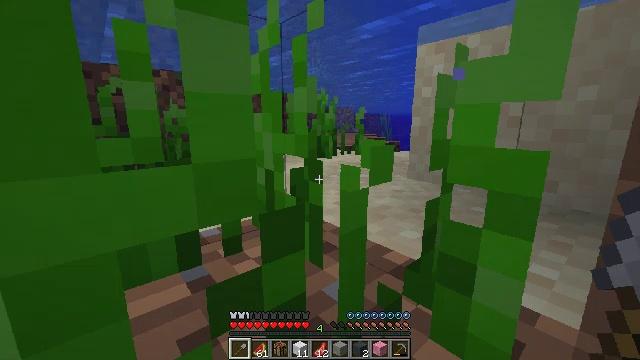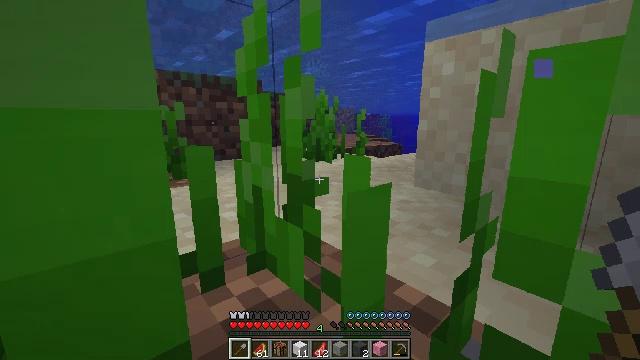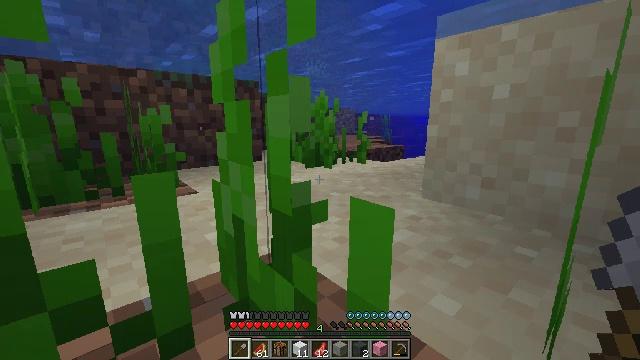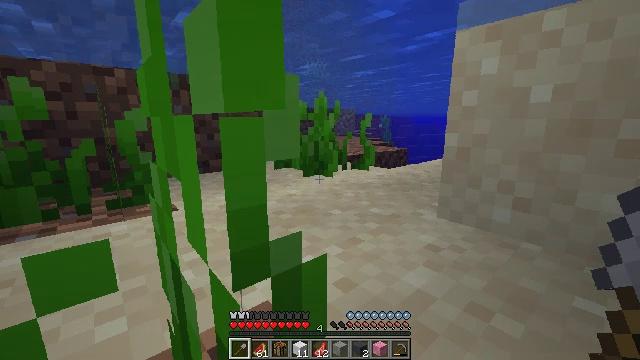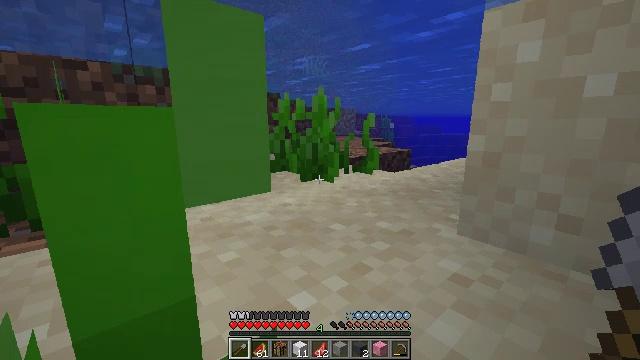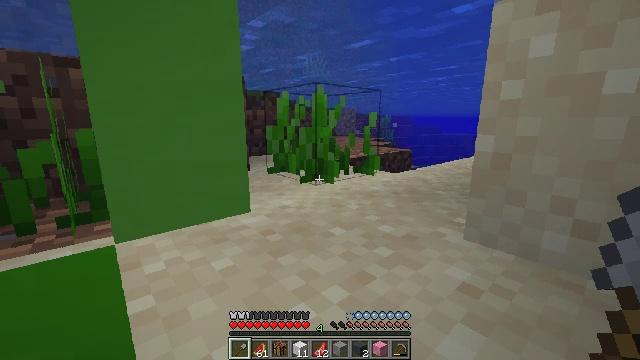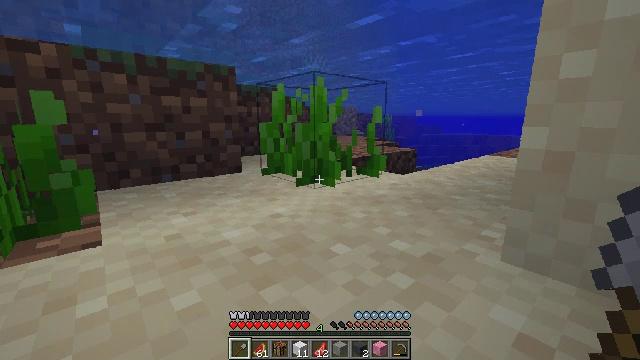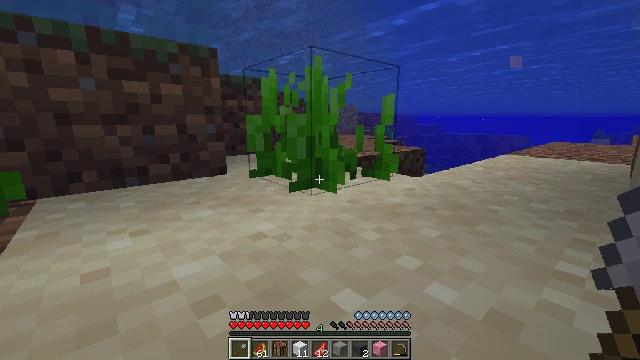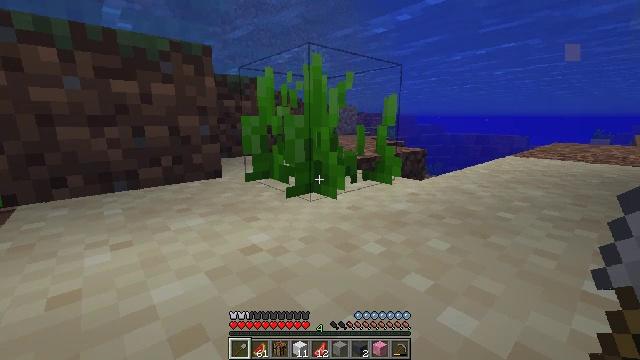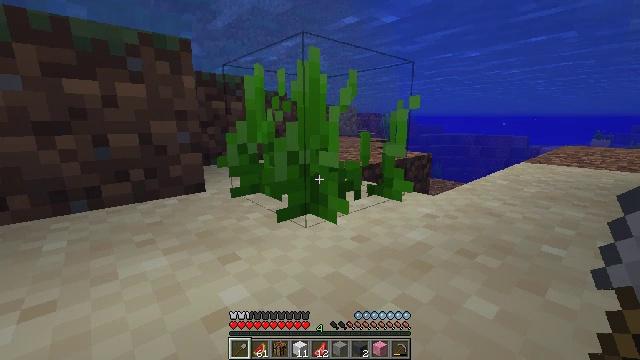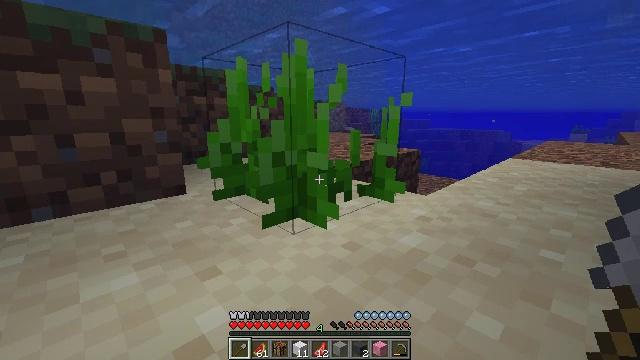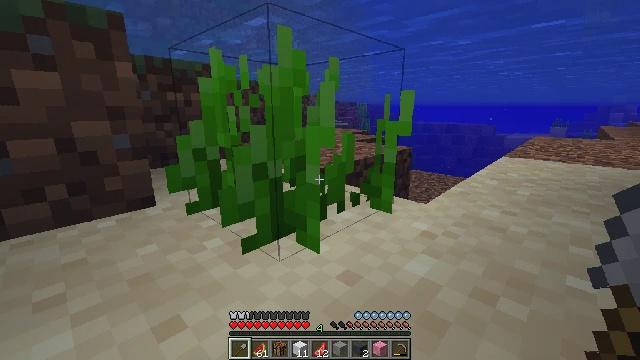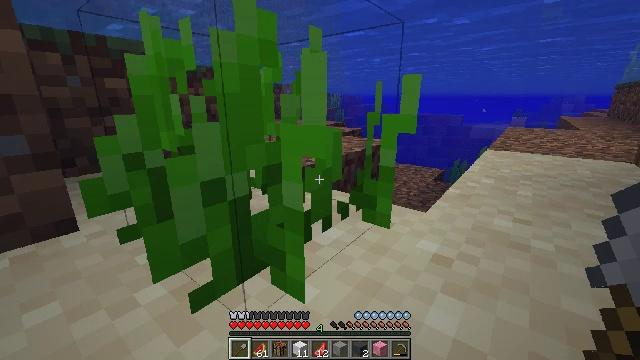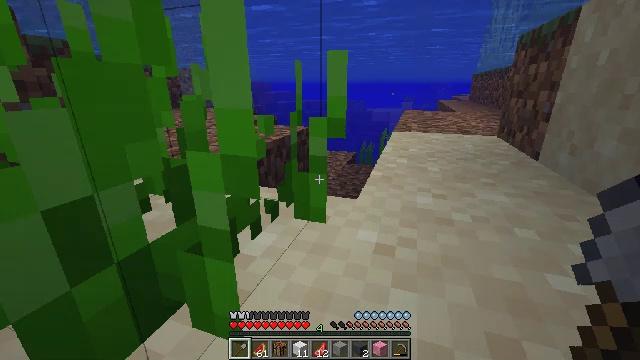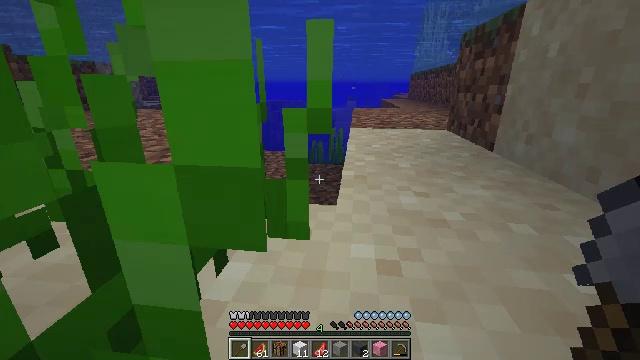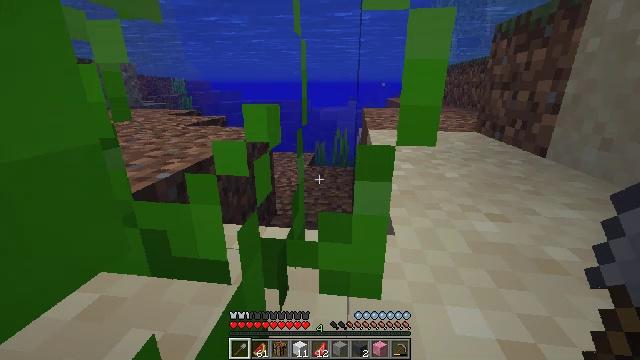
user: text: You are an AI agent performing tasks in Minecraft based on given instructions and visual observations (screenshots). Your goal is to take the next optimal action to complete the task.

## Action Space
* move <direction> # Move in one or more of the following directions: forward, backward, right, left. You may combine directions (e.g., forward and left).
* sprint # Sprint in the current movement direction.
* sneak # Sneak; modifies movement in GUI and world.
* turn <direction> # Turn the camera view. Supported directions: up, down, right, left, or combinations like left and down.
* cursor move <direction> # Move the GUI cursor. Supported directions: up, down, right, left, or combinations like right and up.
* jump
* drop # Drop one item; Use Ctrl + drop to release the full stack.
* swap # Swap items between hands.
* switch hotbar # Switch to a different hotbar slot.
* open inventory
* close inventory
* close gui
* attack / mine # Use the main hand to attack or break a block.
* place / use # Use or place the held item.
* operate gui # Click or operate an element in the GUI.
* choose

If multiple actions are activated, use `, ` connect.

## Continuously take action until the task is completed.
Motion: motion action
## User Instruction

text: Mine seagrass underwater.
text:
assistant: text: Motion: move forward, jump
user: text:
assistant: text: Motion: move forward, jump
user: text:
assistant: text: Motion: move forward
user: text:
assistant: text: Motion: move forward
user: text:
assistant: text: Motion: move forward
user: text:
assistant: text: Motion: move forward
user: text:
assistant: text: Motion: move forward
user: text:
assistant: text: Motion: move forward, jump
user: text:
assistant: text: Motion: move forward, jump
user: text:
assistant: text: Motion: move forward, turn right and down, jump
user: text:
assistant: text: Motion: move forward, turn right and down
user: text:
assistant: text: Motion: move forward, turn right and down
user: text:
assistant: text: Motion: move forward, turn right and down
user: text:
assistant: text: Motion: move forward, turn right
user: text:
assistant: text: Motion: move forward
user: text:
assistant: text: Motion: move forward
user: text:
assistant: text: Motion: move forward
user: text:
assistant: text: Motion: move forward
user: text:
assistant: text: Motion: move forward
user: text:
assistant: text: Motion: move forward, jump
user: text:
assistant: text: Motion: move forward, jump
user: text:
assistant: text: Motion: move forward, jump
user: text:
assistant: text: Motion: move forward, jump
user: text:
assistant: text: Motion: move forward, jump
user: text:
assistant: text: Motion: move forward, jump
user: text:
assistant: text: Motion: move forward
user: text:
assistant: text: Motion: move forward
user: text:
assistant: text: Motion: move forward
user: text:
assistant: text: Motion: move forward
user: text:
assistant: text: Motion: move forward